Question: I need to fetch a certain part of data from multiple Wikipedia pages. How can I do that using WikipediR package? Or is there some other better option for the same. To be precise, I need only the below marked part from all the pages.

How can I get that? Any help would be appreciated.
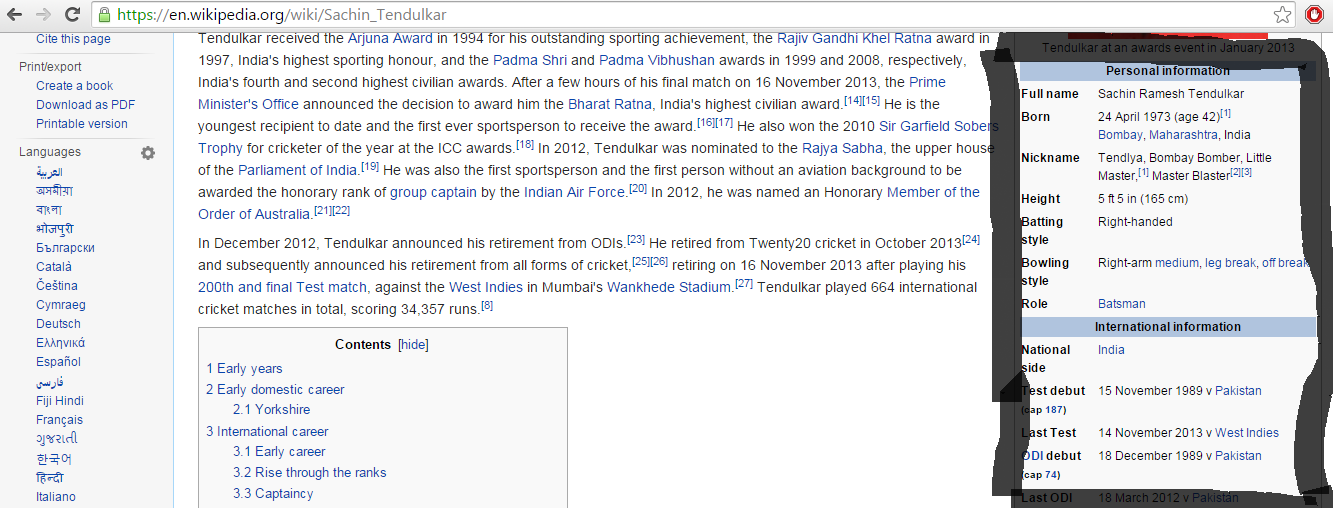
Answer: Can you be a little more specific as to what you want? Here's a simple way to import data from the web, and specifically from Wikipedia.
'''
library(rvest)
scotusURL <- "https://en.wikipedia.org/wiki/List_of_Justices_of_the_Supreme_Court_of_the_United_States"
## ********************
## Option 1: Grab the tables from the page and use the html_table function to extract the tables you're interested in.
temp <- scotusURL %>%
html %>%
html_nodes("table")
html_table(temp[1]) ## Just the "legend" table
html_table(temp[2]) ## THE MAIN TABLE
'''
Now, if you want to import data from multiple pages that have essentially the same structure, but maybe just change by some number or something, please try this method.
'''
library(RCurl);library(XML)
pageNum <- seq(1:10)
url <- paste0("http://www.totaljobs.com/JobSearch/Results.aspx?Keywords=Leadership&LTxt=&Radius=10&RateType=0&JobType1=CompanyType=&PageNum=")
urls <- paste0(url, pageNum)
allPages <- lapply(urls, function(x) getURLContent(x)[[1]])
xmlDocs <- lapply(allPages, function(x) XML::htmlParse(x))
'''